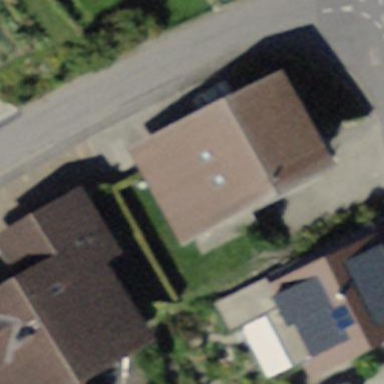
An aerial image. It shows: Residential building.